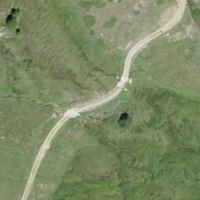
EUNIS habitat code: 26
Species observed at this site:
Crepis aurea
Agriades glandon